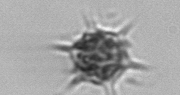
Label: Dictyocha